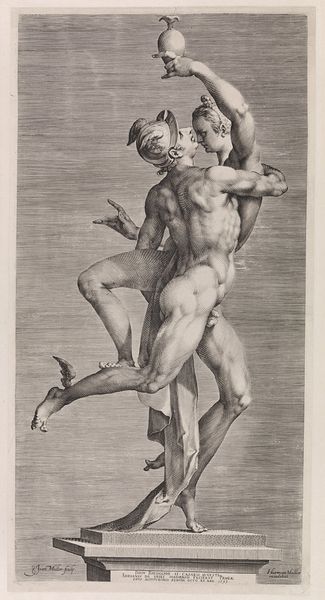
Titel: Mercurius en Psyche: zijaanzicht met de zijde van Mercurius
Künstler: Jan Harmensz. Muller
Standort: Amsterdam
Institution: Rijksmuseum
Schlagwörter: embrace, men, white, arm, black, hair, nose, woman, pot, vase, hand, gods, greek, man, naked, nude, nudity, rape, roman, stone, ear, feet, helmet, drawing, black and white, fabric, myth, couple, sculpture, statue, wings, love, marble, human, pose, shoulder, wreath, rome, italian, beauty, foot, shoes, balls, eye, god, figure, charcoal, dance, jug, lovers, wing, muscle, penis, stomach, base, greece, leg, muscles, hug, hermes, mercury, ares, lover, le, deity, homosexual, seizing, mthology, locve, serpentinata, ahil, daphne, hemis